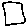
Label: square